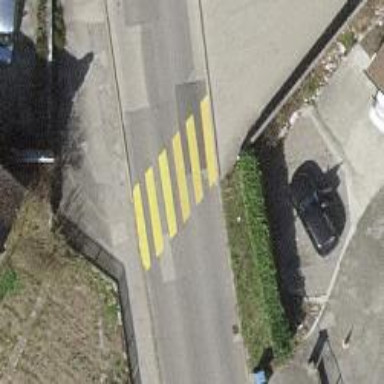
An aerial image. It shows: Uncontrolled crossing on the road.